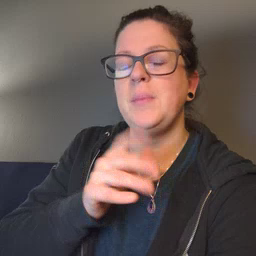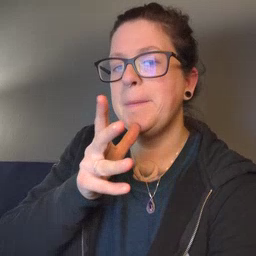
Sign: mom